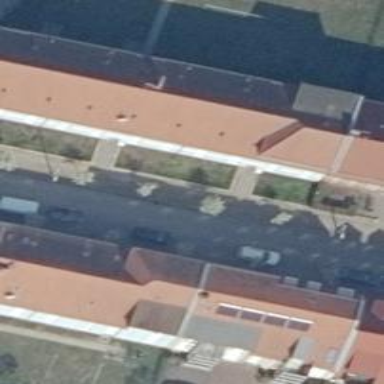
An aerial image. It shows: View of apartment building.